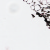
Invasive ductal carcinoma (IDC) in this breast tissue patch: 0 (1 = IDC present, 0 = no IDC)